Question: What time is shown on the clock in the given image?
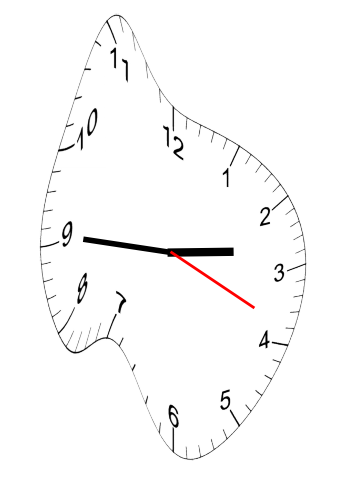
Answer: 02:45:19